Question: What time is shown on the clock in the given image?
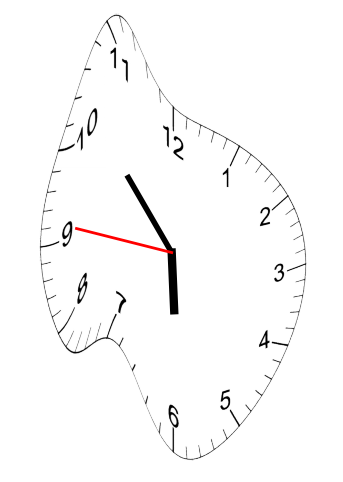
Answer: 05:52:46